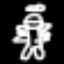
Label: angel